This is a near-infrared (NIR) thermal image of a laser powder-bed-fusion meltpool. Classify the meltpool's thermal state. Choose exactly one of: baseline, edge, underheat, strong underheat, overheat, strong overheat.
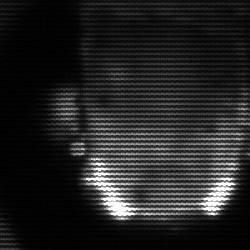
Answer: baseline